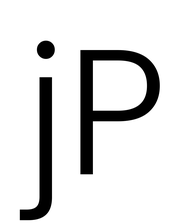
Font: Poppins-Light